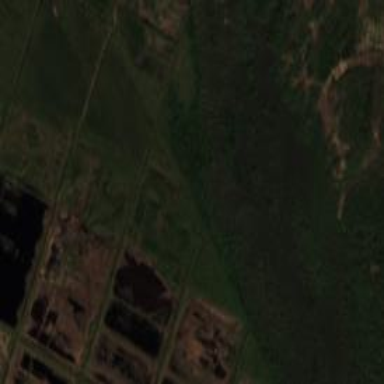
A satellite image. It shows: Peat cutting quarry.